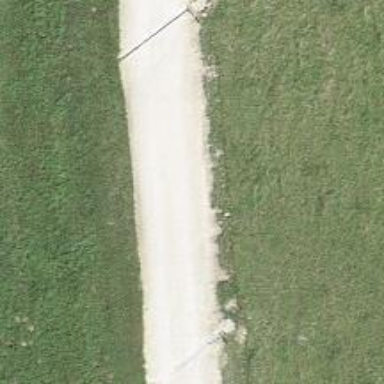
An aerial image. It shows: Service road with fine gravel surface.